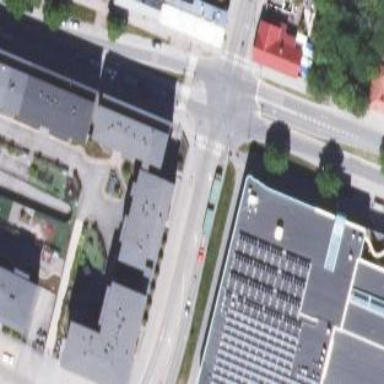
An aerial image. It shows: Crossing road.